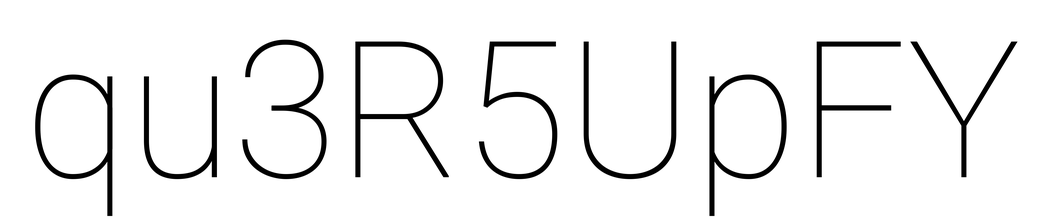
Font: Roboto_Thin